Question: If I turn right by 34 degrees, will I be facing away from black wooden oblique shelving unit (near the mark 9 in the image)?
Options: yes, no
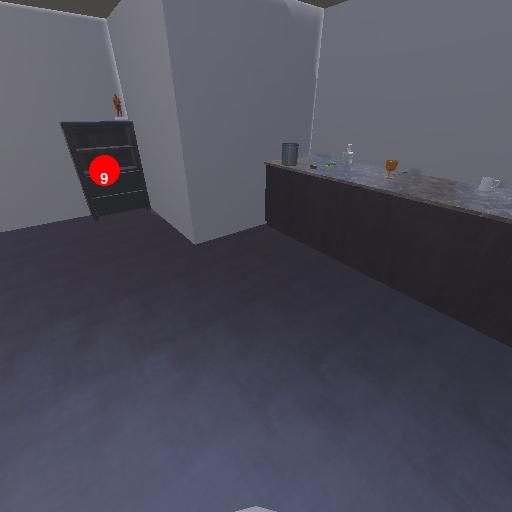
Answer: yes